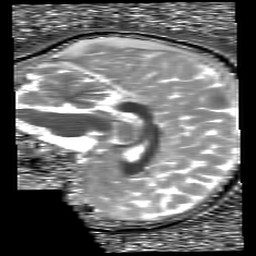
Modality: T1map
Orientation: sagittal
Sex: female
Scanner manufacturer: siemens
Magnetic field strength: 3 T
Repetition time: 5 s
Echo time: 0.00355 s